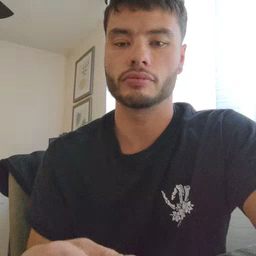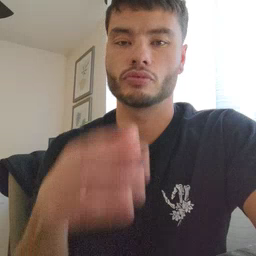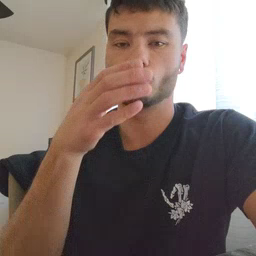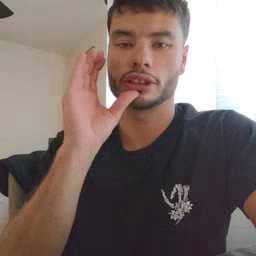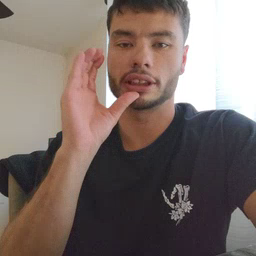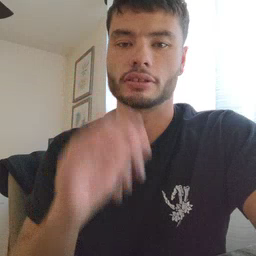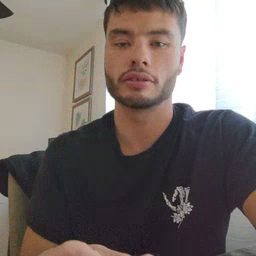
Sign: drink